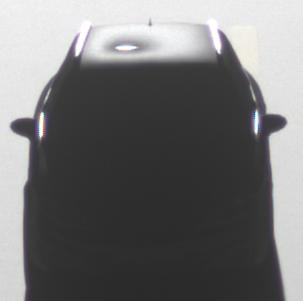
Make: SEAT
Model: Exeo ST 1.6
Detailed model: Exeo (3R) ST
Model produced from: 2010/05
Model produced until: 2010/08
Doors: 5
Color: black
Road condition: dry road
Daytime: morning or afternoon
Contrast: high contrast